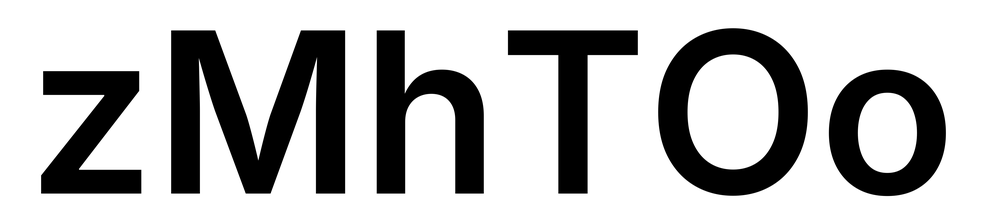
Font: Inter_SemiBold